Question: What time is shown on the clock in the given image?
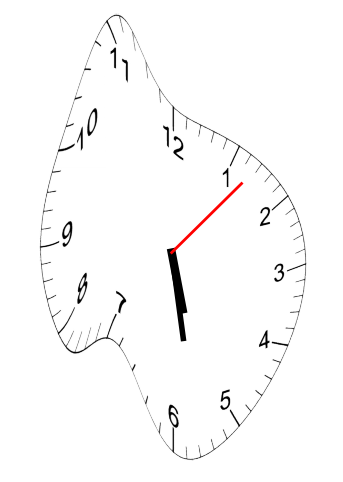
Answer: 05:28:07